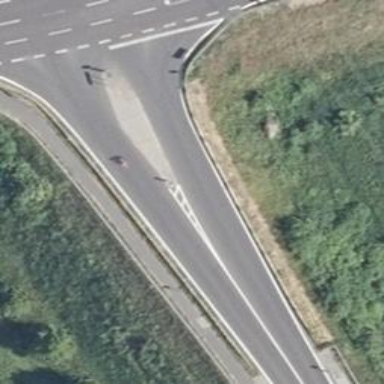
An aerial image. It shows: Secondary road with asphalt surface and embankment.